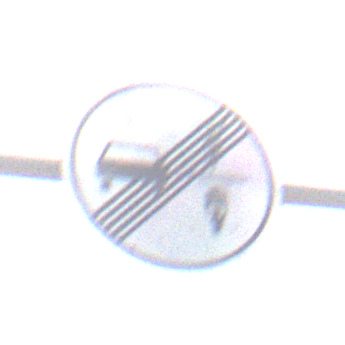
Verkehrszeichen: EndeVerbotUeberholenEinspurigeFahrzeuge
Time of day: MorningAfternoon
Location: Outdoor (Nature)
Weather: Overcast
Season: NotSpecified
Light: Natural